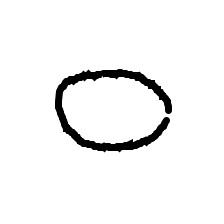
Shape: circle